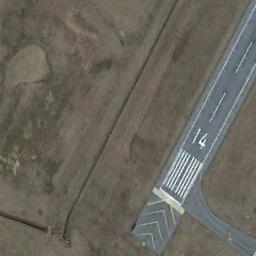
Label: runway